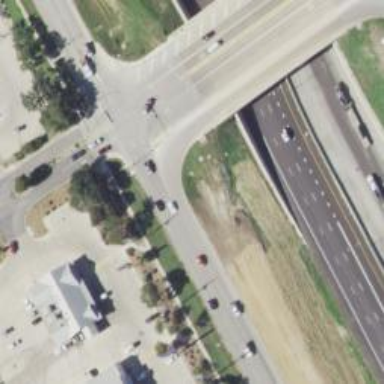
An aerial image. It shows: Secondary road with asphalt surface and frontage road.